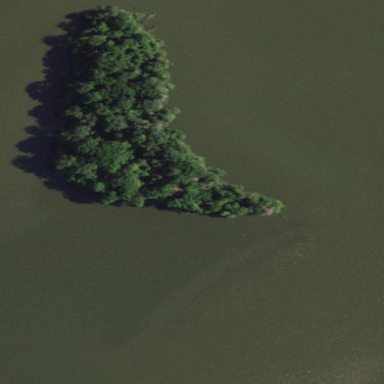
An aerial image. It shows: Islet.